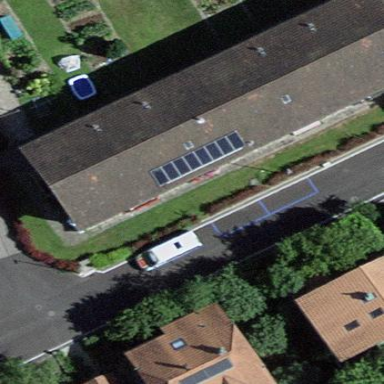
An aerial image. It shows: Residential building with gabled roof.